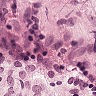
Metastatic tissue present: no